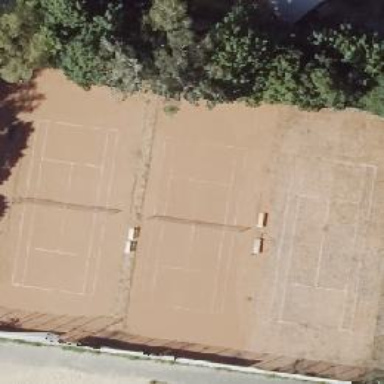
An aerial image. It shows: Clay tennis court on the leisure land pitch.